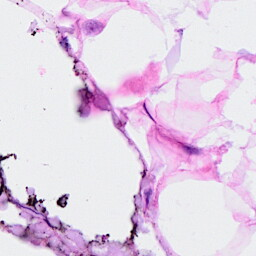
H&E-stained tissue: Breast